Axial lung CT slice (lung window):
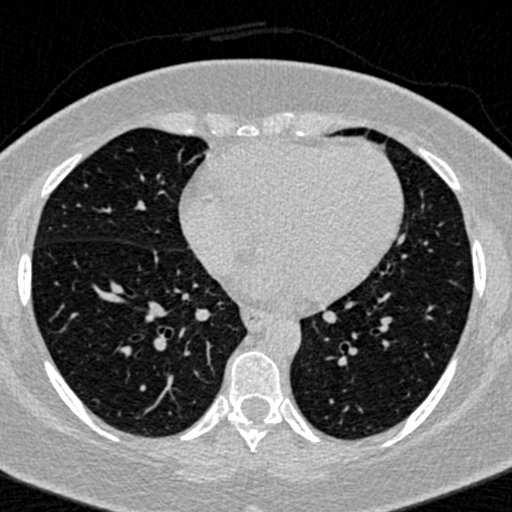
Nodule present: no